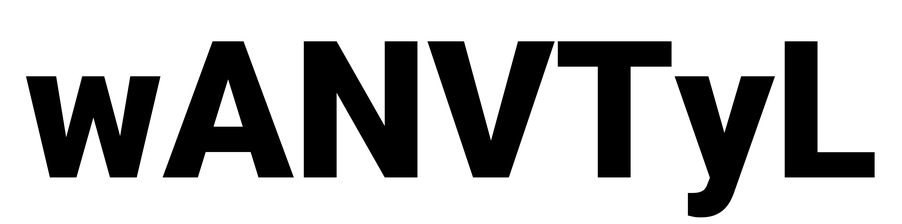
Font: Roboto_Black